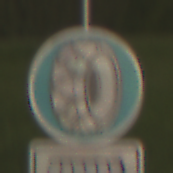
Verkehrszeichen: SchneekettenVorgeschrieben
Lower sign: HinweisDurchSinnbild13
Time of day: MorningAfternoon
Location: Outdoor (Nature)
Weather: PartlyCloudy
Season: NotSpecified
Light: Natural